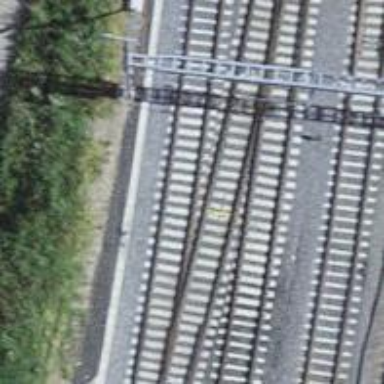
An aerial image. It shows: Railway siding with one electrified track and contact line.